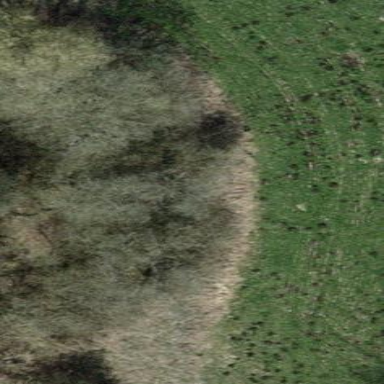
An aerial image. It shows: Beautiful meadow.